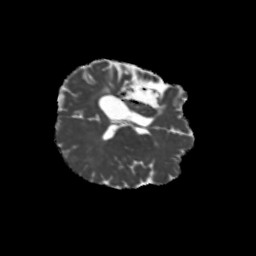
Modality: MD
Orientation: axial
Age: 44
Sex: female
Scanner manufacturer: siemens
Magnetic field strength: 3 T
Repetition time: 5.25 s
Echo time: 0.08 s